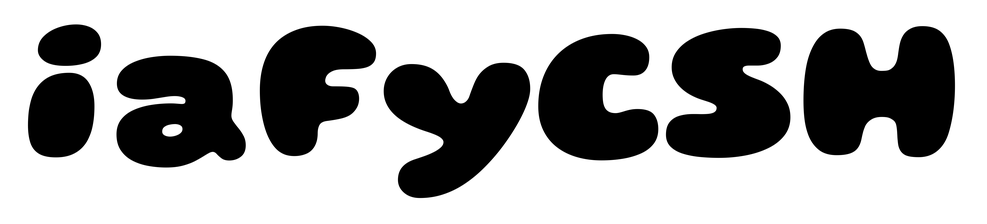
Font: Gluten_Black